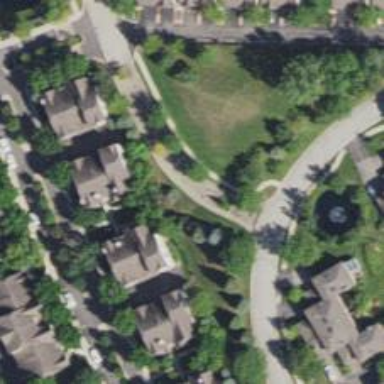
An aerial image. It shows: Footway.